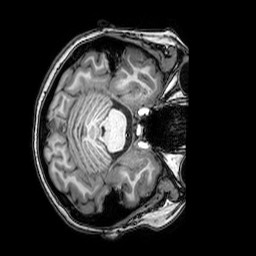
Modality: T1w
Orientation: axial
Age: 22
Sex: female
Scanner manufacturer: philips
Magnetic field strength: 3 T
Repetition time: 0.008113 s
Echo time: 0.003709 s